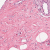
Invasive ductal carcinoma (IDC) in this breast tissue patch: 0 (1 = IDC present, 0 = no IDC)